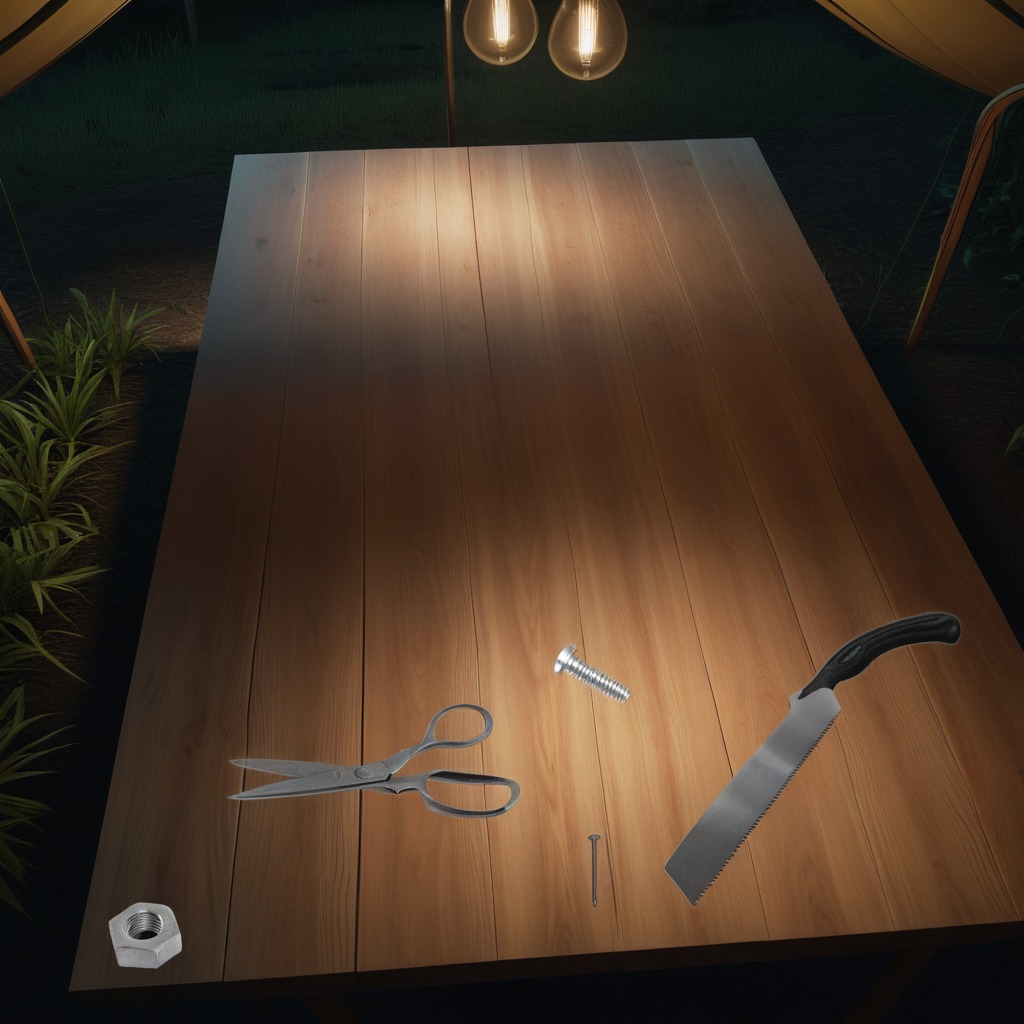
A metal machine screw, an iron nail, a handheld metal saw, a metal nut, and a pair of scissors are lying on a wooden table inside a jungle field workshop tent at night.